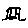
Label: triangle